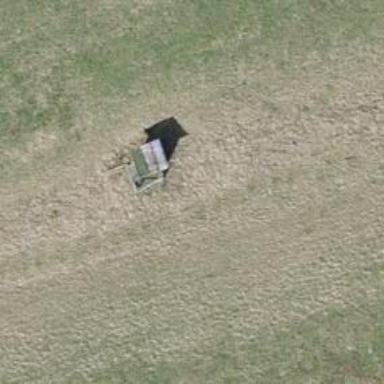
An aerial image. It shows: Hunting stand.